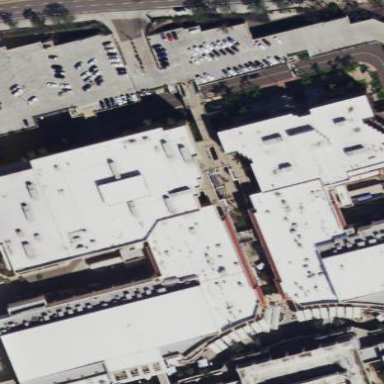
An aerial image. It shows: Commercial building.